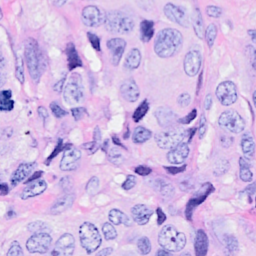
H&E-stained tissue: Breast